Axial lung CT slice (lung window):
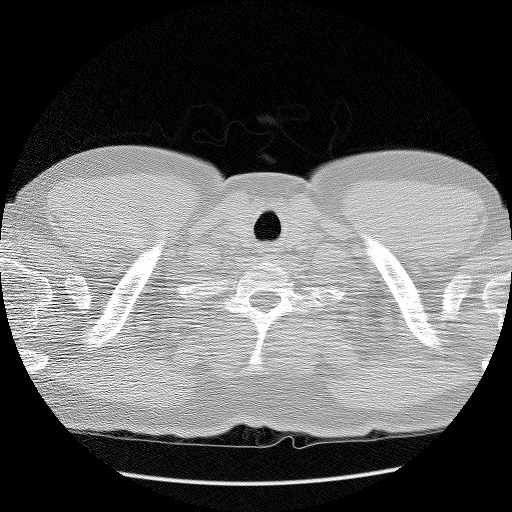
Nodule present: no